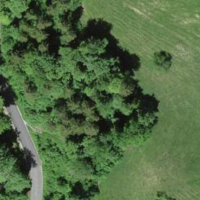
EUNIS habitat code: 44
Species observed at this site:
Campanula trachelium